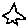
Label: star